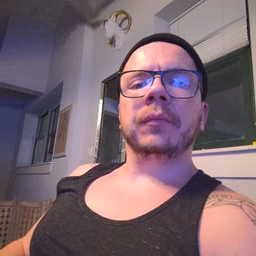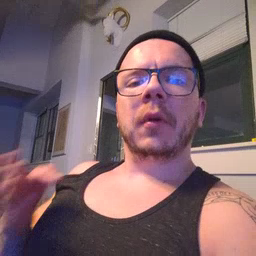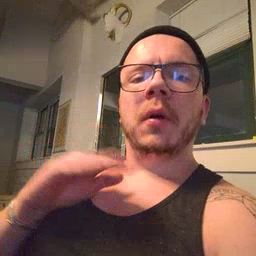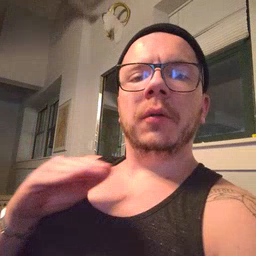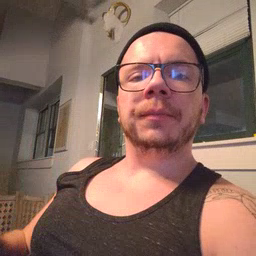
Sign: on